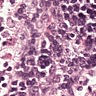
Metastatic tissue present: no